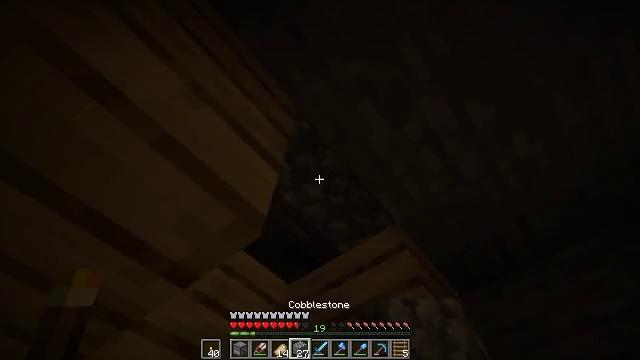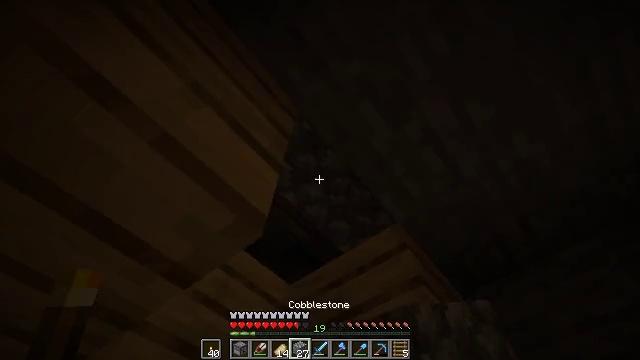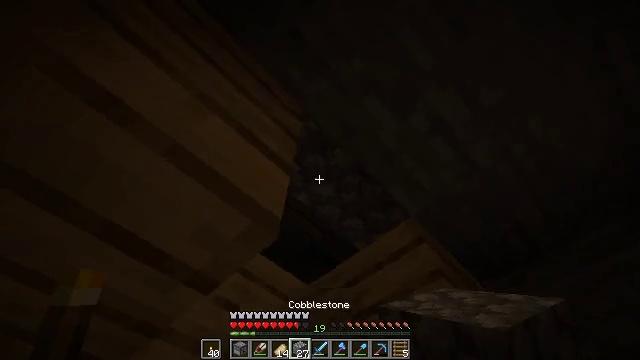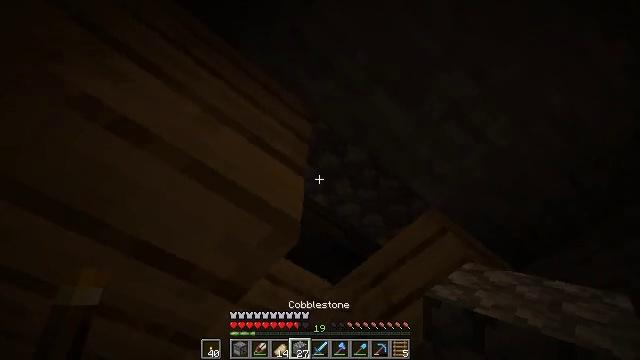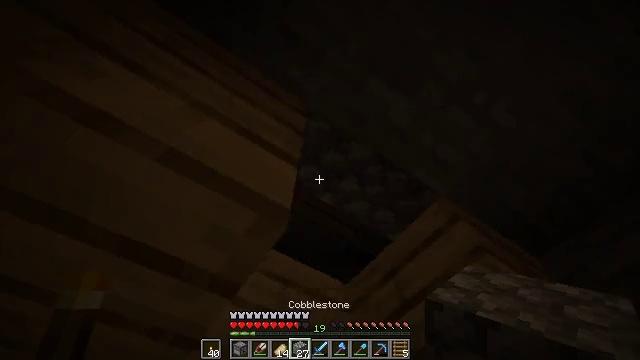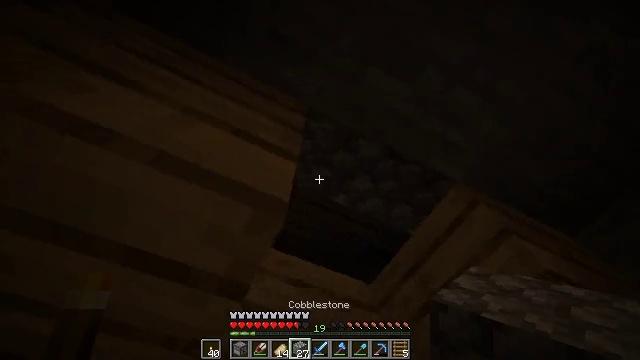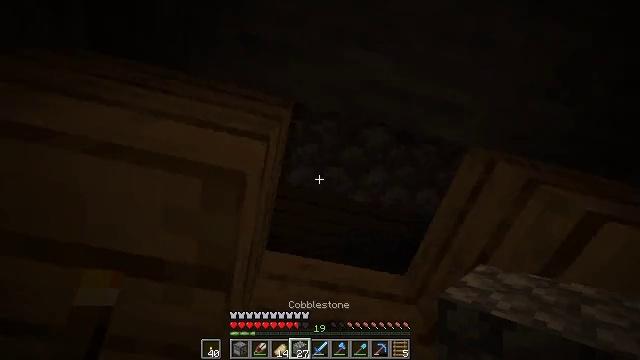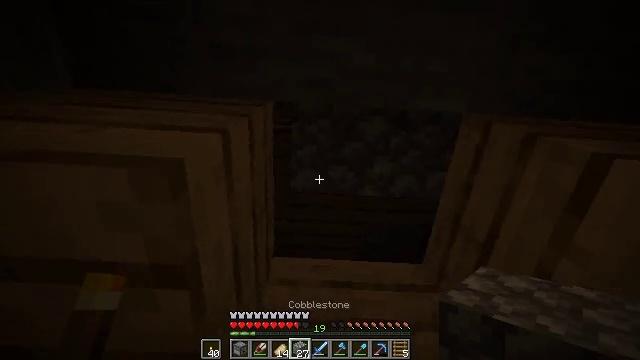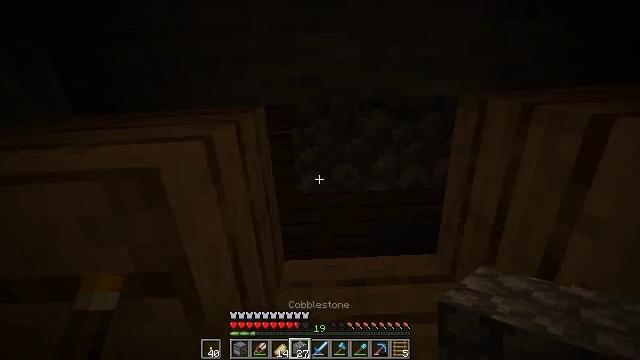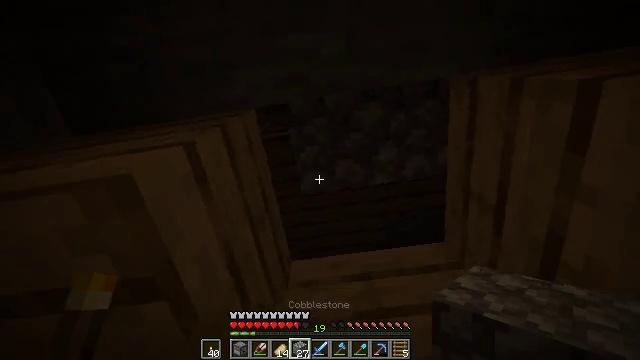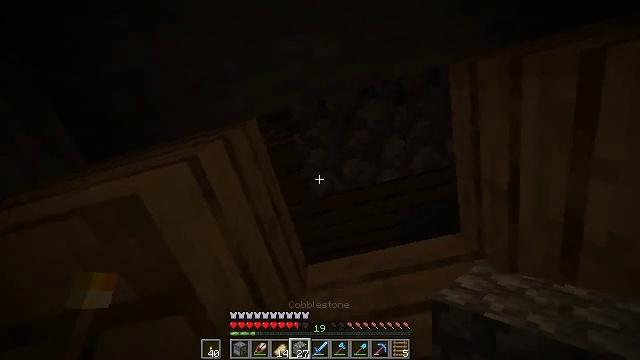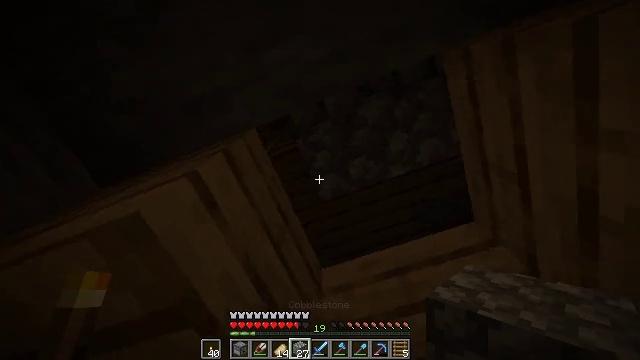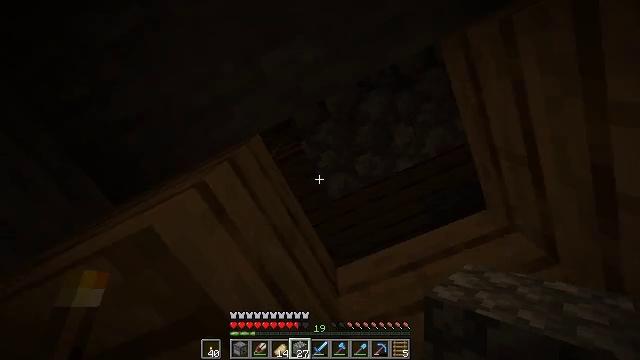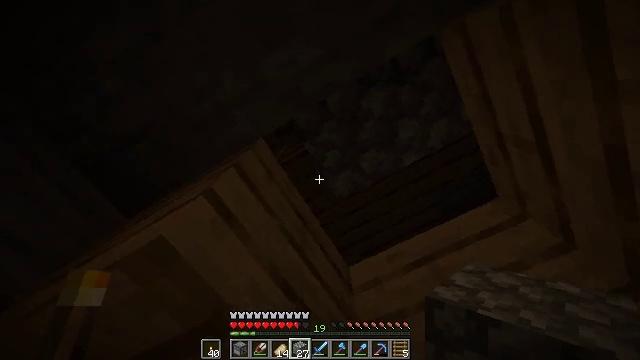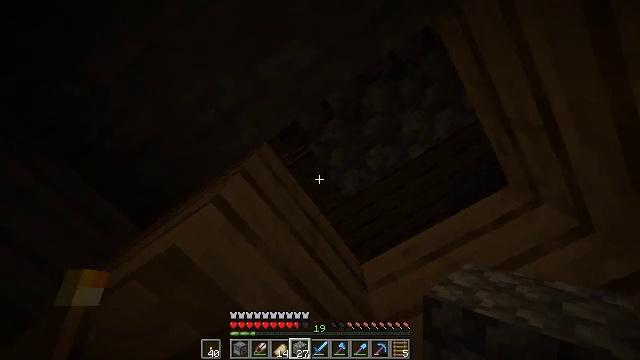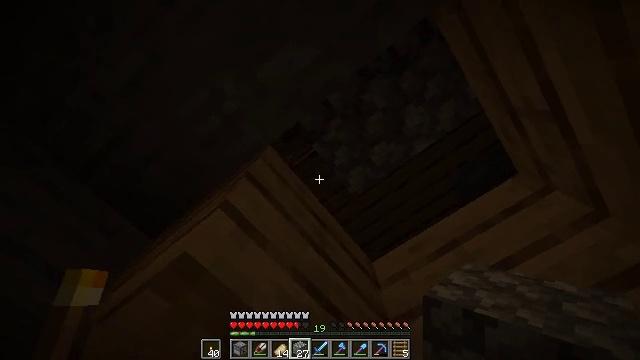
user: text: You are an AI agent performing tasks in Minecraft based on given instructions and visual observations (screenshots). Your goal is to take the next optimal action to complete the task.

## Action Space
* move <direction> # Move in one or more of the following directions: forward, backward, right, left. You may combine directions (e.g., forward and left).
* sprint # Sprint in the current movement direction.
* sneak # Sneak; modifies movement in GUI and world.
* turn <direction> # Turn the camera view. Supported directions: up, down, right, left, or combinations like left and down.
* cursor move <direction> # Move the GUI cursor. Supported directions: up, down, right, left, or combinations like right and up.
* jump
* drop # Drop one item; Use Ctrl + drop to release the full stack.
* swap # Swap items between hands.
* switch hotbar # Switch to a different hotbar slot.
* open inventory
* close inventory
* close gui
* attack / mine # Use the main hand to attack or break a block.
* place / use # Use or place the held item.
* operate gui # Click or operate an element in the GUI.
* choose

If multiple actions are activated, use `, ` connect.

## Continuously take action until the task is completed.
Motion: motion action
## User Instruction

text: Gather the oak fence pieces.
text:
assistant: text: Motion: no_op
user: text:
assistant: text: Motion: turn left
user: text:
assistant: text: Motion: turn left
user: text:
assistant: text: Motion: move forward and move right, turn left
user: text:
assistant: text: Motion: move forward and move right, turn left and up
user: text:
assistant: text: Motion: move forward and move right, turn left and up
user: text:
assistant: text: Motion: turn left and up
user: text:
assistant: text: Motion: turn left
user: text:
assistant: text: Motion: turn left
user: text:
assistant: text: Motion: turn left
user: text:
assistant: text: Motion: turn left
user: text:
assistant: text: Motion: turn left
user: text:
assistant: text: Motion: turn left
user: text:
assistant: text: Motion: turn left
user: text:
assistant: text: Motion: turn left
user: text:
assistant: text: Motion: turn left
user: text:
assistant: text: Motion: no_op
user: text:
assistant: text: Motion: no_op
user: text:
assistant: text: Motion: no_op
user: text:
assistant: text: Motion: no_op
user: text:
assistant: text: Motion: no_op
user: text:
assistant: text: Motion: no_op
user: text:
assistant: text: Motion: no_op
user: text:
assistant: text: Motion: no_op
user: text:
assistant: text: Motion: no_op
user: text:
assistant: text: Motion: no_op
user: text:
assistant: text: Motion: no_op
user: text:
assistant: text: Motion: no_op
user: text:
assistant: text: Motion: use / place
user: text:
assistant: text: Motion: use / place